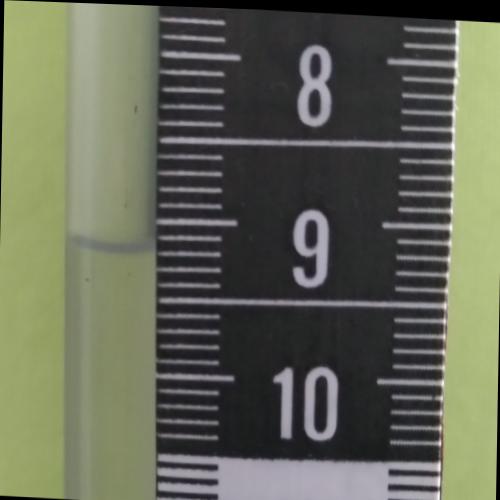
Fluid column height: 9.2 cm